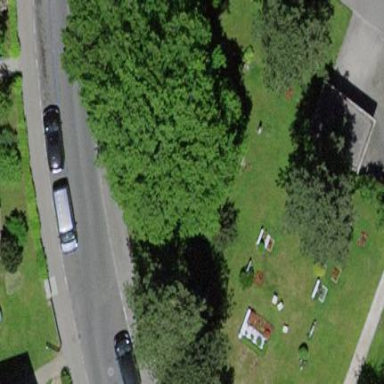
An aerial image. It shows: Sector in the cemetery.